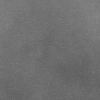
Atmospheric dust classification: dusty